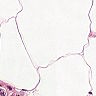
Metastatic tissue present: no